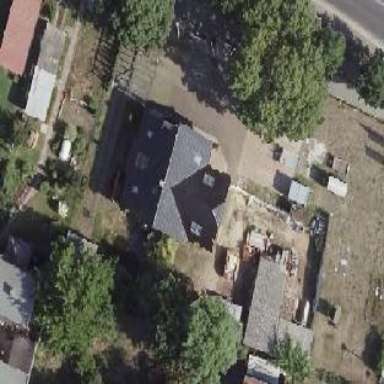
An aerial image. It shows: Detached building with hipped roof.